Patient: sex F, age 27
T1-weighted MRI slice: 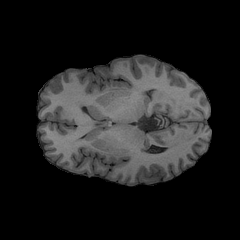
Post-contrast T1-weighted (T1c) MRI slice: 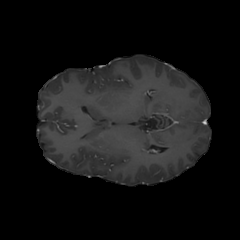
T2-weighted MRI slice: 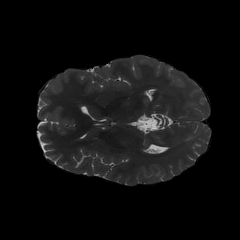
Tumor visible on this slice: no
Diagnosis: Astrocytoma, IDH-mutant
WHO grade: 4